Aerial crown-view tile of a tropical tree (Barro Colorado Island, Panama), acquired 20250818:
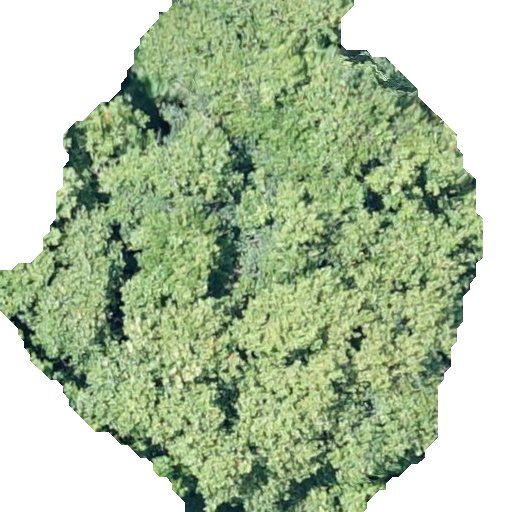
Species: Hieronyma alchorneoides
GBIF accepted scientific name: Hieronyma alchorneoides
Crown area: 275.23 m²